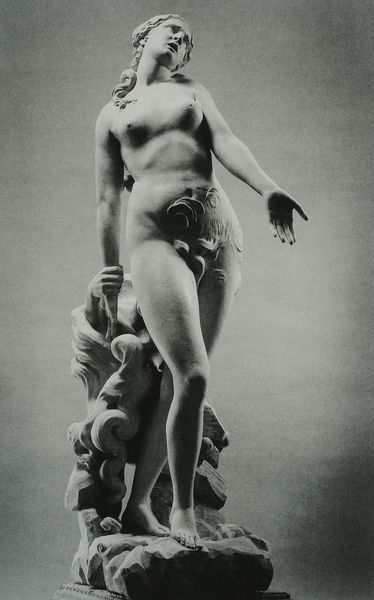
Titel: Eurydike
Künstler: Antonio Canova
Standort: Venedig
Institution: Museo Correr
Schlagwörter: akt, felsen, fuß, hand, kopf, mann, meer, nackt, schatten, umhang, weiß, wolken, brust, busen, frau, frisur, geste, grau, haar, hintergrund, licht, marmor, mund, schwarz, blick, dame, tuch, wolke, arm, arme, barock, gesicht, halten, lang, sockel, stehen, stein, hände, figur, haare, person, locke, locken, skulptur, statue, beine, bein, brüste, füße, welle, wellen, fels, ziehen, schaum, füllig, zopf, muskeln, büste, festhalten, bauch, bildhauerei, nackte, plastik, brustwarze, scham, schenkel, foto, fotografie, photographie, versteckt, griff, torso, schwarzweiss, lockig, greifen, mythologie, göttin, photo, hubi, firsur, metamorphose, flehen, gehend, schreitend, venus, empfangen, apoll, standbein, amor, madonna, verzückung, cupido, römisch, mamor, geburt, verzweifelt, auf, vorne, fotografir, ovid, aphrodite, kopg, rennaisance, bernini, statute, plstik, skuptur, zurückhalten, daphne, nachte, bsuen, buseb, canova, festwachsen, gemeisselt, gedrecht, sklultpir, verzeihrt, postion, kopf schiefgelegt